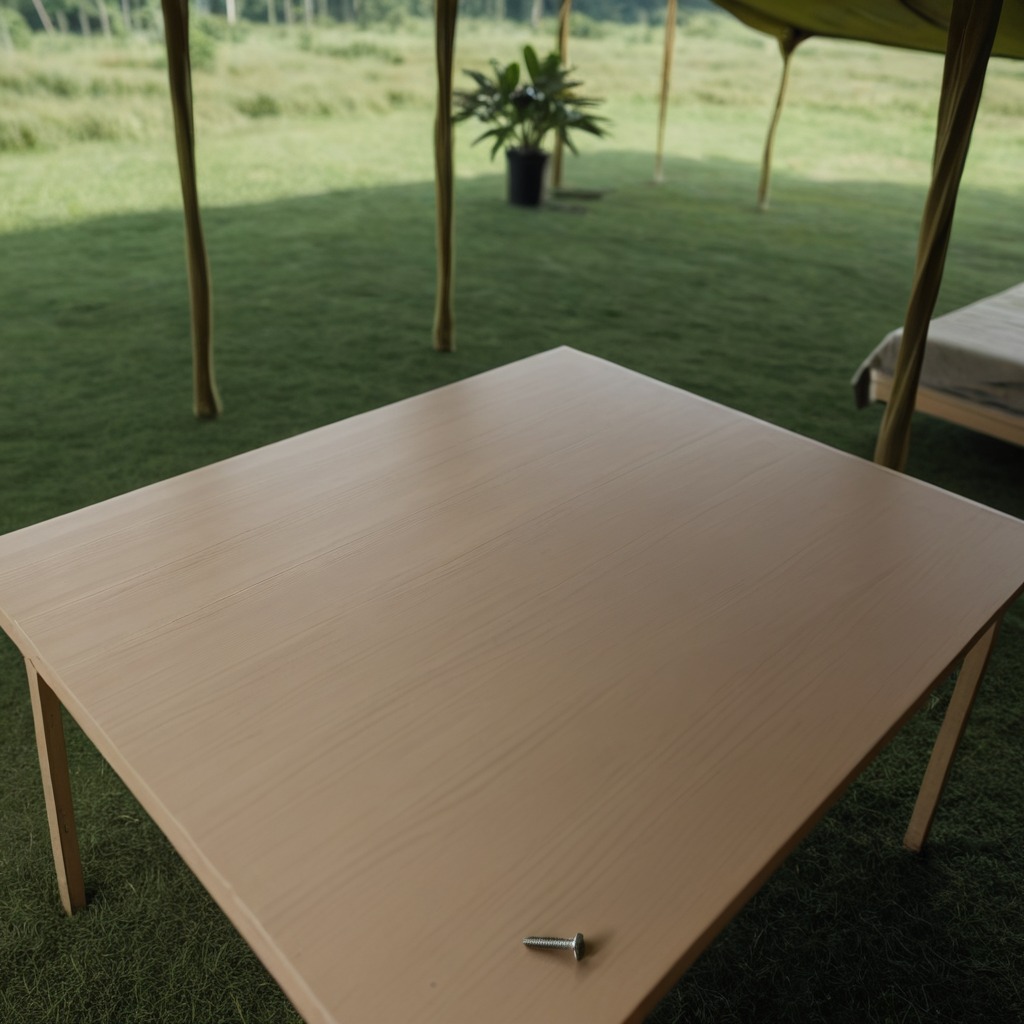
A metal screw is lying on the wooden table.